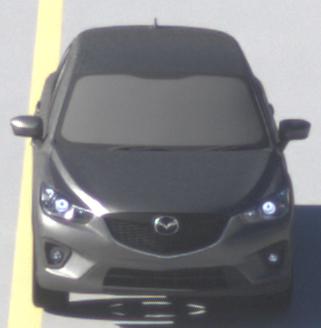
Make: Mazda
Model: CX-5 2.0 SKYACTIV-G 160
Detailed model: CX-5 (GH)
Model produced from: 2012/04
Model produced until: 2015/02
Doors: 5
Color: gray
Road condition: dry road
Daytime: morning or afternoon
Contrast: high contrast